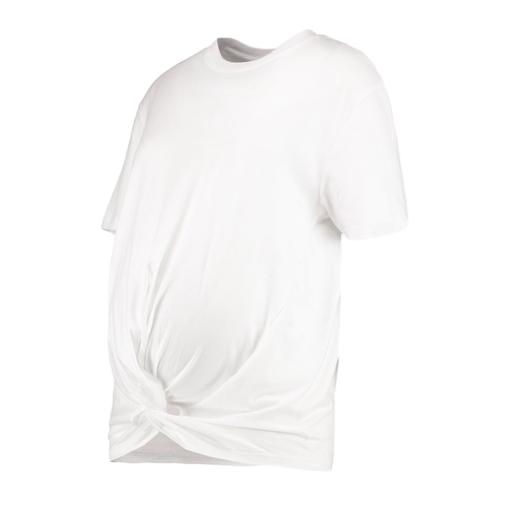
white draped t-shirt, white single knot t-shirt, t-shirt twist graphic, white background